Question: Please give me feed back whether it's good practice to have a back button in activity, or is it just nonsense? Maybe some android phones don't have back/return key? Or do all models have them?

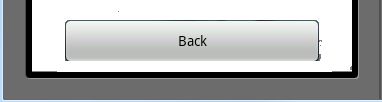
Answer: All android phones will have the back key. Putting a back button is, IMO, ugly and unnecessary; you better use your space with useful stuff. Sometimes your boss will just obligate you to put a Back button, usually because (sadly) most of the android sketchs are based on iPhone's ones... so the only reason why I'd put a back button is to not get fired (well, sometimes it's much better getting fired than becoming a poor programmer).